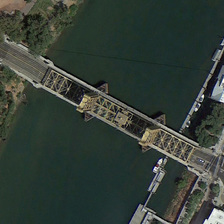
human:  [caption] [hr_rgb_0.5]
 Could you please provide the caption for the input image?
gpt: a bridge is over a river with some green trees and several buildings near it .

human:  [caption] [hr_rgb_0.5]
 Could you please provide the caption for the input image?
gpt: a bridge is over a river with some green trees and several buildings near it .

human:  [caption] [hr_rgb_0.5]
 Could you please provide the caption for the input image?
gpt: a build in a green bridge on the river .

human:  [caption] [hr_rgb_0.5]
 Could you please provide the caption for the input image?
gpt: a bridge built on a river .

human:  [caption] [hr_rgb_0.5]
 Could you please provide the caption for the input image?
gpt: a bridge built on a river .